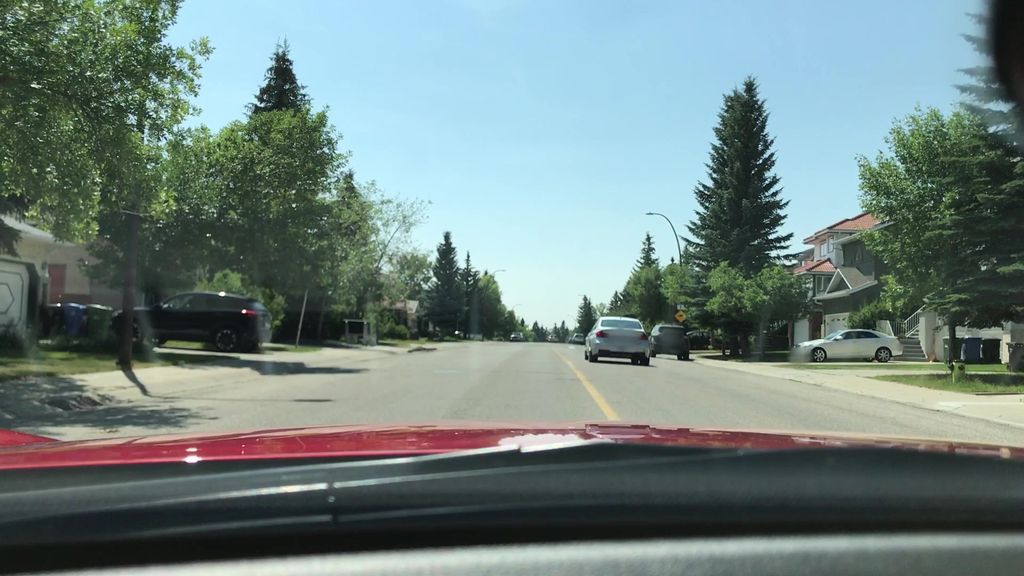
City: calgary